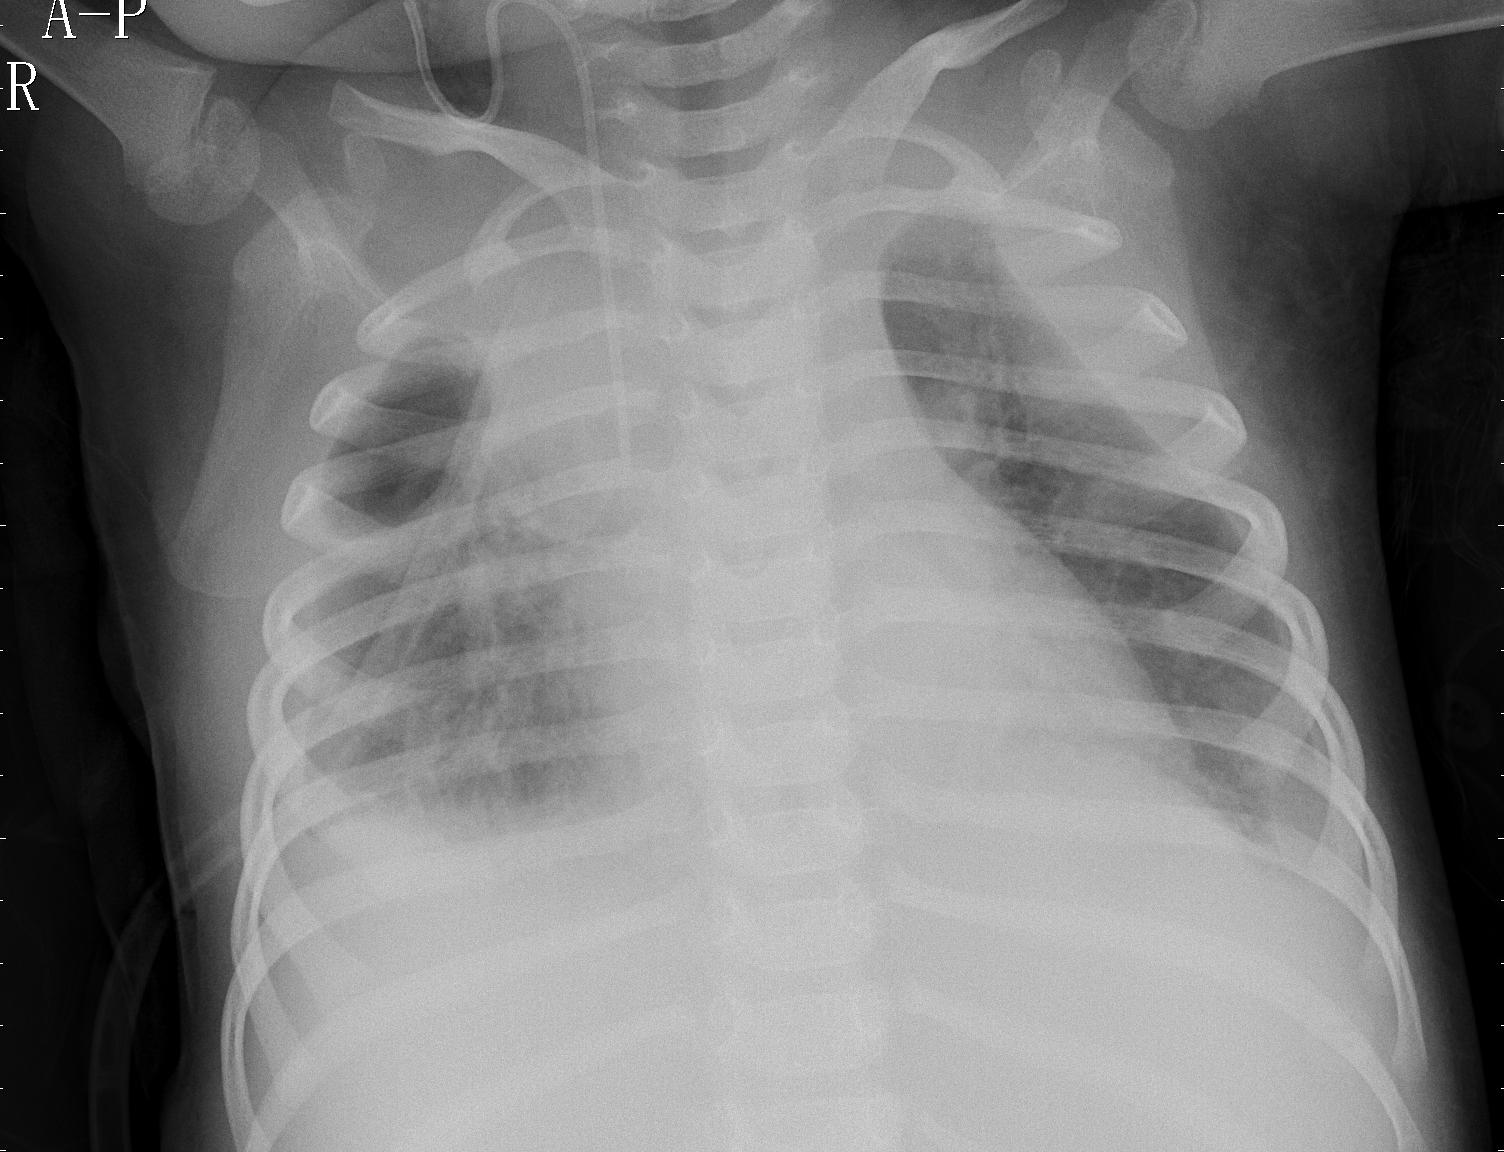
Diagnosis: PNEUMONIA